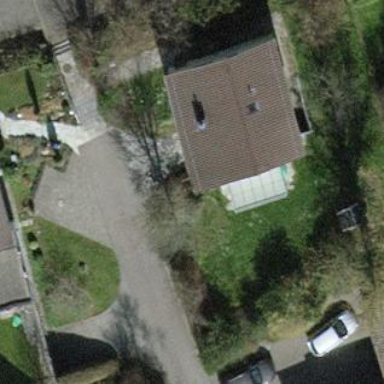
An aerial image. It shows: Detached building.